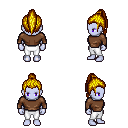
a pixel art fantasy rpg character, female body template, dark elf, purple skin, brown long-sleeve shirt, white pants, blonde long topknot hairstyle, four views (front, back, left, right), 2x2 character sprite sheet, small pixel art, hard edges, no anti-aliasing